Field crop: tomato
Growth stage: 2
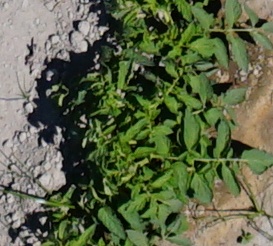
Species: tomato